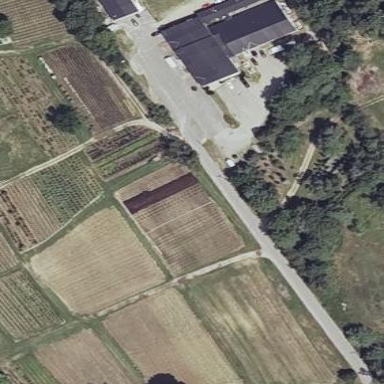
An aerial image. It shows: Plant nursery.